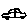
Label: car